Question: I had an error like in this picture when I use the command 'ng serve --prod'

When I run it in local 'npm start' it runs fine!
When run in production it says 'ace not defined' ?
code-table.component.html
'''
<div class="codeEditor" ace-editor [(text)]="text" [mode]="languageMode" [theme]="editorTheme" [options]="options" [readOnly]="false"
[autoUpdateContent]="true" [durationBeforeCallback]="1000" (textChanged)="codeChange($event)"></div>
'''
code-table.component.ts
'''
import { Component, OnInit, ViewChild } from '@angular/core';
// import { AceEditorDirective } from 'ng2-ace';
// import { AceEditorDirective } from 'ng2-ace-editor';
import 'brace/theme/cobalt';
import 'brace/mode/c_cpp';
import 'brace/mode/java';
import 'brace/mode/python';
import 'brace/mode/ruby';
import { CompilerService } from '../compiler.service';
@Component({
selector: 'app-code-table',
templateUrl: './code-table.component.html',
styleUrls: ['./code-table.component.css']
})
export class CodeTableComponent implements OnInit {
text: string = "";
loading: boolean = false;
options: any = { maxLines: 1000, printMargin: false };
selectedValue: string = '';
languageMode: string = "c_cpp";
editorTheme: string = "cobalt";
checked: boolean = false;
isChecked: boolean = false;
isError: boolean = false;
isSelect: boolean = false;
code;
input;
result: any;
constructor(private CompilerService: CompilerService) { }
ngOnInit() { }
languageChanged() {
if (this.selectedValue == "Java")
this.languageMode = "java";
if (this.selectedValue == "C++" || this.selectedValue == "C")
this.languageMode = "c_cpp";
if (this.selectedValue == "Python")
this.languageMode = "python";
}
setInput() {
this.checked = this.isChecked;
}
codeChange(code) {
this.code = code;
}
submitCode() {
this.result = {};
this.isError = false;
this.isSelect = false;
this.loading = true;
if (this.selectedValue == '') {
this.isSelect = true;
this.loading = false;
}
if(this.selectedValue == 'Java' && !this.code.includes("class Main")){
this.isError = true ;
this.result.error = "class name should be 'Main' ";
}
if (this.selectedValue && this.code){
let payload = {
code: JSON.stringify(this.code),
lang: this.selectedValue,
inputRadio: this.isChecked,
input: this.input
}
this.CompilerService.compileCode(payload).subscribe((data) => {
this.result = data.json();
this.loading = false;
if (this.result.error) {
this.isError = true;
}
if(this.result.error===""){
this.result.error="Unexpected Error Occured, Memory limit maybe Exceeded";
}
},
error=>{
this.loading = false;
this.result.error="Implementation Error";
console.log(error);
});
}
}
}
'''
app.module.ts
'''
import { BrowserModule, } from '@angular/platform-browser';
import { NgModule } from '@angular/core';
import {FormsModule, ReactiveFormsModule} from '@angular/forms';
import { AceEditorModule } from 'ng2-ace-editor';
import { AppComponent } from './app.component';
import { CodeTableComponent } from './code-table/code-table.component';
import {Http,HttpModule} from '@angular/http';
import { CompilerService } from './compiler.service';
import { LoadingModule } from 'ngx-loading';
@NgModule({
declarations: [
AppComponent,
CodeTableComponent,
],
imports: [
FormsModule,
LoadingModule,
ReactiveFormsModule,
BrowserModule,
AceEditorModule,
HttpModule
],
providers: [CompilerService],
bootstrap: [AppComponent]
})
export class AppModule { }
'''
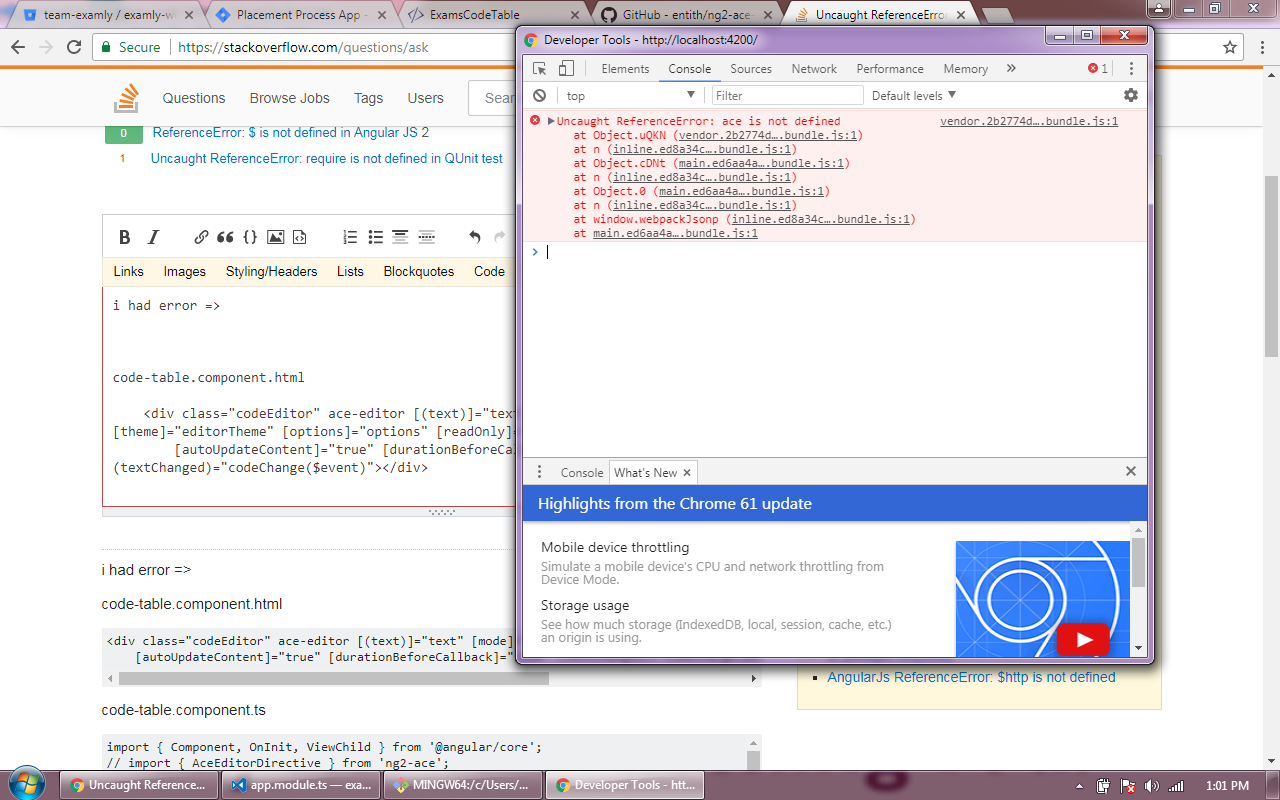
Answer: Solution is :
add ace javascripts in script array inside the
'''
"scripts": [
"../node_modules/ace-builds/src-min/ace.js",
"../node_modules/ace-builds/src-min/mode-sql.js",
"../node_modules/ace-builds/src-min/theme-twilight.js"
]
'''